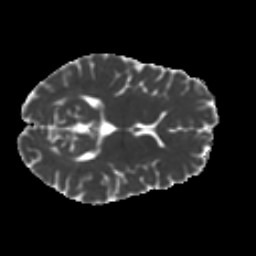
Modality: MD
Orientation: axial
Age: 37
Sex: male
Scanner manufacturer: ge
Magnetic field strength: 3 T
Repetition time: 7.8 s
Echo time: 0.0607 s